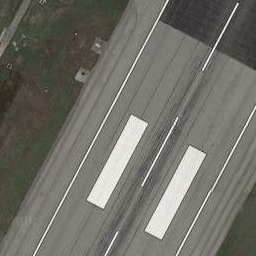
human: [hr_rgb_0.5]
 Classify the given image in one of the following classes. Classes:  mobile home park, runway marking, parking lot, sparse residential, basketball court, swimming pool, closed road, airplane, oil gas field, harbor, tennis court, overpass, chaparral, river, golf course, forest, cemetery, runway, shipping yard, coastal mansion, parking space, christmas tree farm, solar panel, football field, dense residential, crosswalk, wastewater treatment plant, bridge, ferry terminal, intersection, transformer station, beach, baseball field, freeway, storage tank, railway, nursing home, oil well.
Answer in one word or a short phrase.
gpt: runway